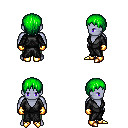
a pixel art fantasy rpg character, male body template, dark elf, purple skin, gray robe, teal pants, green plain hairstyle, gold gloves, gold boots, four views (front, back, left, right), 2x2 character sprite sheet, small pixel art, hard edges, no anti-aliasing